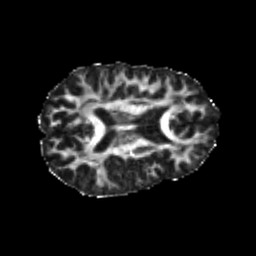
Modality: FA
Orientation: axial
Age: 21
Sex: female
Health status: healthy
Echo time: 0.074 s